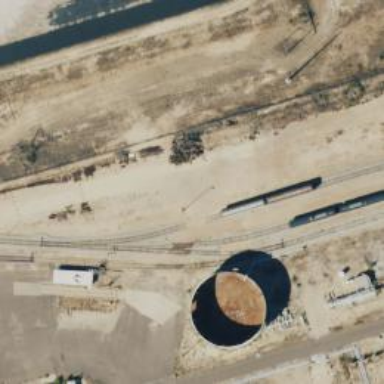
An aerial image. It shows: Railway spur service.